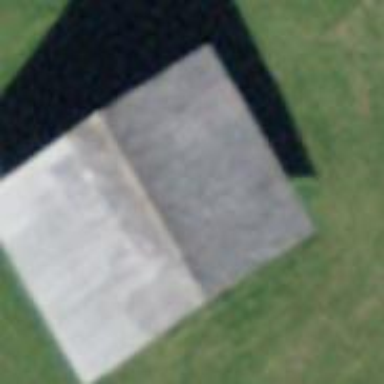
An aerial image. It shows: Rural barn.